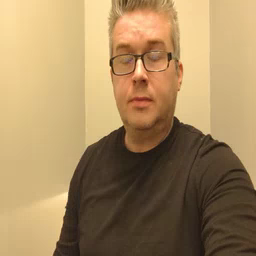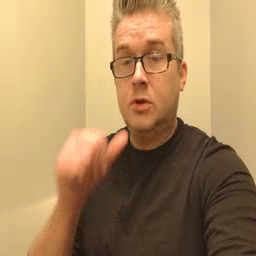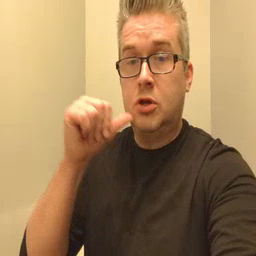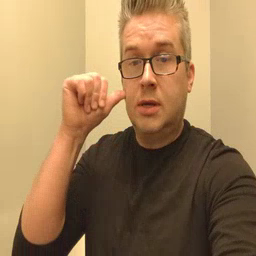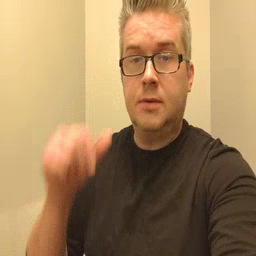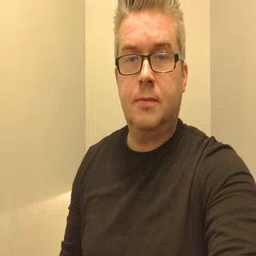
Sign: yesterday